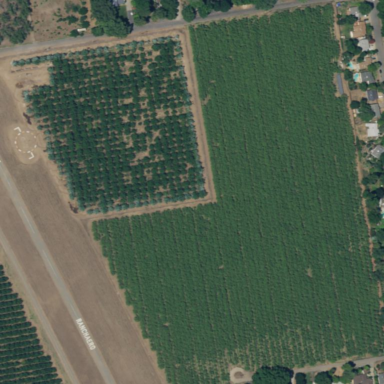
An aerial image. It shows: Orchard.